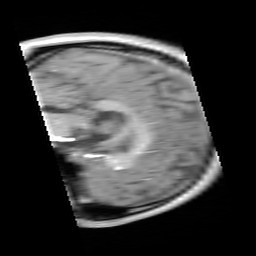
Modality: FLASH
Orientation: sagittal
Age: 19
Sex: male
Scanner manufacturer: siemens
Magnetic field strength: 3 T
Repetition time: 0.245 s
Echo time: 0.0026 s